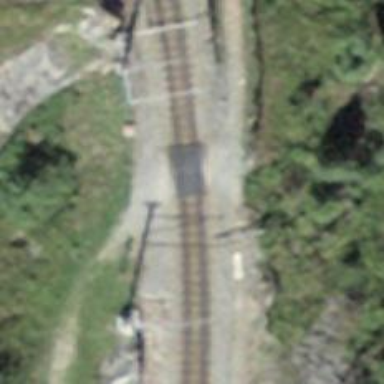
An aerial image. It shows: Crossing for the railway.